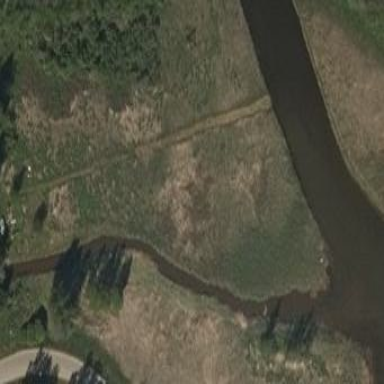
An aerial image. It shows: Reedbed in wetland area.